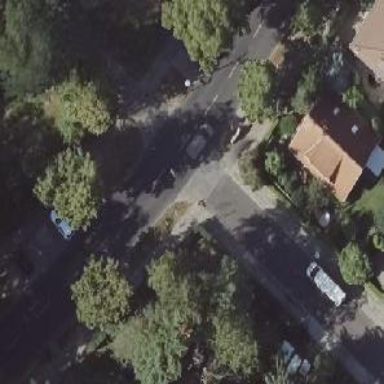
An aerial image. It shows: Unmarked crossing on the road.